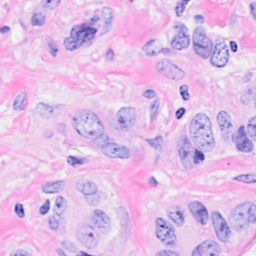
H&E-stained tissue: Breast